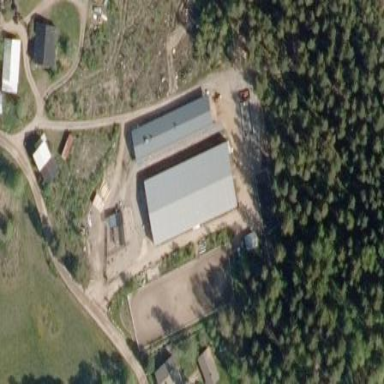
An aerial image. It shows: Building that is part of sports centre dedicated to equestrian sports.